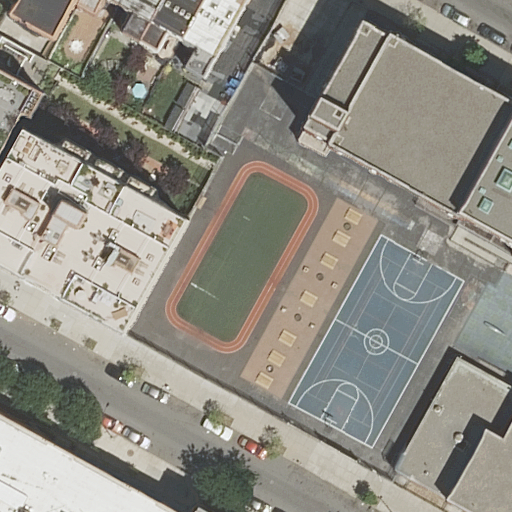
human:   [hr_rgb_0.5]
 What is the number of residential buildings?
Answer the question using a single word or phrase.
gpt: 10

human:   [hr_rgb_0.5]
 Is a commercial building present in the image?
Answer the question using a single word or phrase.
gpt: no

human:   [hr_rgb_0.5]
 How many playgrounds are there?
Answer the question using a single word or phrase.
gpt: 1

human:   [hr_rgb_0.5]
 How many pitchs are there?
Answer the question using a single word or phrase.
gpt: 1

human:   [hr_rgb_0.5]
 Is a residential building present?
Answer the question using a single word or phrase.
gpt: yes

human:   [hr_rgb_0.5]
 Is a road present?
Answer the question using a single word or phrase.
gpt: yes

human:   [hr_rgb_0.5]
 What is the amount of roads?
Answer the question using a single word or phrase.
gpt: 2

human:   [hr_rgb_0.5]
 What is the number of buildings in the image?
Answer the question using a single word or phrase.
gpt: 10

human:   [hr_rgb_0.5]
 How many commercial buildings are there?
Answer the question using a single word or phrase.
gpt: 0

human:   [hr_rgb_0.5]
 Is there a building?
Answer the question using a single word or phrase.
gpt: yes

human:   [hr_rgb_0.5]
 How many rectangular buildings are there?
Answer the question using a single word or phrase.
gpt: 8

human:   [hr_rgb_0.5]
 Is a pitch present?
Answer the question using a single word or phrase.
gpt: yes

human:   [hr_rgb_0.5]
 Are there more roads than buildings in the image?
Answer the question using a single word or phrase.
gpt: no

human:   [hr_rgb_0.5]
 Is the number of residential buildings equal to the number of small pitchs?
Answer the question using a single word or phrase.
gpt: no

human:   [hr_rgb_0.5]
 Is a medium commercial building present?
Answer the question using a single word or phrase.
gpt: no

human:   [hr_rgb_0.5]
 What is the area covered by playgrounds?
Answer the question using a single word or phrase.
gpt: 830m2

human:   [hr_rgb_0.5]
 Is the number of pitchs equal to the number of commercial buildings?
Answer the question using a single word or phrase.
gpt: no

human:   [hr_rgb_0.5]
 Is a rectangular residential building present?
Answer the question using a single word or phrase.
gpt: yes

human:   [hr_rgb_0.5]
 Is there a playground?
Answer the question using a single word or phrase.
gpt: yes

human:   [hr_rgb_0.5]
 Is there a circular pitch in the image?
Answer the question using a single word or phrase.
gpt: no

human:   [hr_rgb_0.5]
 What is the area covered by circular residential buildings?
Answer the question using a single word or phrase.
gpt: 0m2

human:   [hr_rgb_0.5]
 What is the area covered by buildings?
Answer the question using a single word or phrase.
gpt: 2593m2

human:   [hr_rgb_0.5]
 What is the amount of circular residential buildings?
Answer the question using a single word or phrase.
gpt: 0

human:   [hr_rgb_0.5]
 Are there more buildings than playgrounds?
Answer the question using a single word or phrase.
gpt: yes

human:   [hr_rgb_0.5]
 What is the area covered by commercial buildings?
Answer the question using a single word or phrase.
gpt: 0m2

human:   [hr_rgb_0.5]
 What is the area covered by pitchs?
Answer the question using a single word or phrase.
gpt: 737m2

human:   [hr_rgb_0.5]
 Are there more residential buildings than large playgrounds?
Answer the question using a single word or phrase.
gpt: yes

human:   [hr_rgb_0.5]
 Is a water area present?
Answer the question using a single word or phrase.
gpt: no

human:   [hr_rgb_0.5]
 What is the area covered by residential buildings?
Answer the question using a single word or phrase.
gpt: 2593m2

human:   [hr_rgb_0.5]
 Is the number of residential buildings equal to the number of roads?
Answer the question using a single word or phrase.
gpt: no

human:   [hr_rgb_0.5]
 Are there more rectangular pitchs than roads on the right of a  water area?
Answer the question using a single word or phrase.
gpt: yes

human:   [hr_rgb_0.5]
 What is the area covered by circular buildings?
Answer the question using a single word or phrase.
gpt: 0m2

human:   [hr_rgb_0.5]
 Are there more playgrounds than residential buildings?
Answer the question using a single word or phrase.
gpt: no

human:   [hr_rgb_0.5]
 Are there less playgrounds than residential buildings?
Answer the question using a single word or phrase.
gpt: yes

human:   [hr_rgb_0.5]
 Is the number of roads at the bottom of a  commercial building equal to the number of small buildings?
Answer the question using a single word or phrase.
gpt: no

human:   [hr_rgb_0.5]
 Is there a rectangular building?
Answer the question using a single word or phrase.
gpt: yes

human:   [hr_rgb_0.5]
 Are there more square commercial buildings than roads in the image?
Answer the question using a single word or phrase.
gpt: no

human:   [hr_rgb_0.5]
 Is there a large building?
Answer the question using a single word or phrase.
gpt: yes

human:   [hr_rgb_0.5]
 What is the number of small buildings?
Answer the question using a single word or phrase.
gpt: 6

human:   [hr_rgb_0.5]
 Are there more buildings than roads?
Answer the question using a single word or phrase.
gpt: yes

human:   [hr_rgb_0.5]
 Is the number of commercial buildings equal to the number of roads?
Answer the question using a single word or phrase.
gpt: no

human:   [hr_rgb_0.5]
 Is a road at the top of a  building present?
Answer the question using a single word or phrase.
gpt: yes

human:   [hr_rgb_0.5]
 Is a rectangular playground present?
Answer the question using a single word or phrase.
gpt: yes

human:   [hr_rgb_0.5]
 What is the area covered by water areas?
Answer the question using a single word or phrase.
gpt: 0m2

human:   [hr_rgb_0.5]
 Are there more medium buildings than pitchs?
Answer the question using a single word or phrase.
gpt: yes

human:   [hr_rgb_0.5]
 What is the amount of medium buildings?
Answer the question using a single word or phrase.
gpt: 3

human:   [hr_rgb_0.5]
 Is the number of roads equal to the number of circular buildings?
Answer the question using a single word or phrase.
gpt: no

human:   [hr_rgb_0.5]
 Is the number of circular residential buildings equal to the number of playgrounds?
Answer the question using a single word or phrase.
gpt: no

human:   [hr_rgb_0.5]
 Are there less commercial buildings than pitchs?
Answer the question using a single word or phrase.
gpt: yes

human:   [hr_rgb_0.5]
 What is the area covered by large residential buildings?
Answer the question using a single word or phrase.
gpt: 887m2

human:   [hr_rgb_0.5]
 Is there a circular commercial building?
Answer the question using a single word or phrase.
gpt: no

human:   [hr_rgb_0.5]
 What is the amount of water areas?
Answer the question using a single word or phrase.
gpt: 0

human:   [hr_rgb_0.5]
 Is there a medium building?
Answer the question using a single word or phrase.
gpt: yes

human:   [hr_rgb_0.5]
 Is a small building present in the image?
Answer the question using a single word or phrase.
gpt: yes

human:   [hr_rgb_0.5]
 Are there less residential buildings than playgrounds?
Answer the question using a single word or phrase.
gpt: no

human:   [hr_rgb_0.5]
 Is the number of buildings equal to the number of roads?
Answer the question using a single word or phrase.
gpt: no

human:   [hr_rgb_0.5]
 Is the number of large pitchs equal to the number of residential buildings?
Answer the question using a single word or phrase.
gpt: no

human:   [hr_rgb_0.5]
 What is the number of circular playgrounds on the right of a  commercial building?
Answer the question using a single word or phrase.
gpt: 0

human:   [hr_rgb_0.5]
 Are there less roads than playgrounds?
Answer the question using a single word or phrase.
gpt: no

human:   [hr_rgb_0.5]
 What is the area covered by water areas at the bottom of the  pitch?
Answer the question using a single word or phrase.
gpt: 0m2

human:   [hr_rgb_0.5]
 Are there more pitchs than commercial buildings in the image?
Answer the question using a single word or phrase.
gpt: yes

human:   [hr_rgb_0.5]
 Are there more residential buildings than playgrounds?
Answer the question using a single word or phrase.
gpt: yes

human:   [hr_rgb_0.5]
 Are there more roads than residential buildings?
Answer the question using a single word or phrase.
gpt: no

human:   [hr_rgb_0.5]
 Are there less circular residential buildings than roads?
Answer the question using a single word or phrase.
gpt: yes